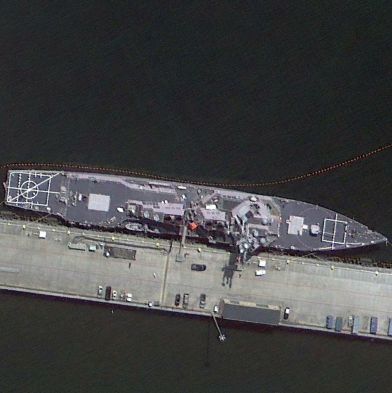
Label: destroyer